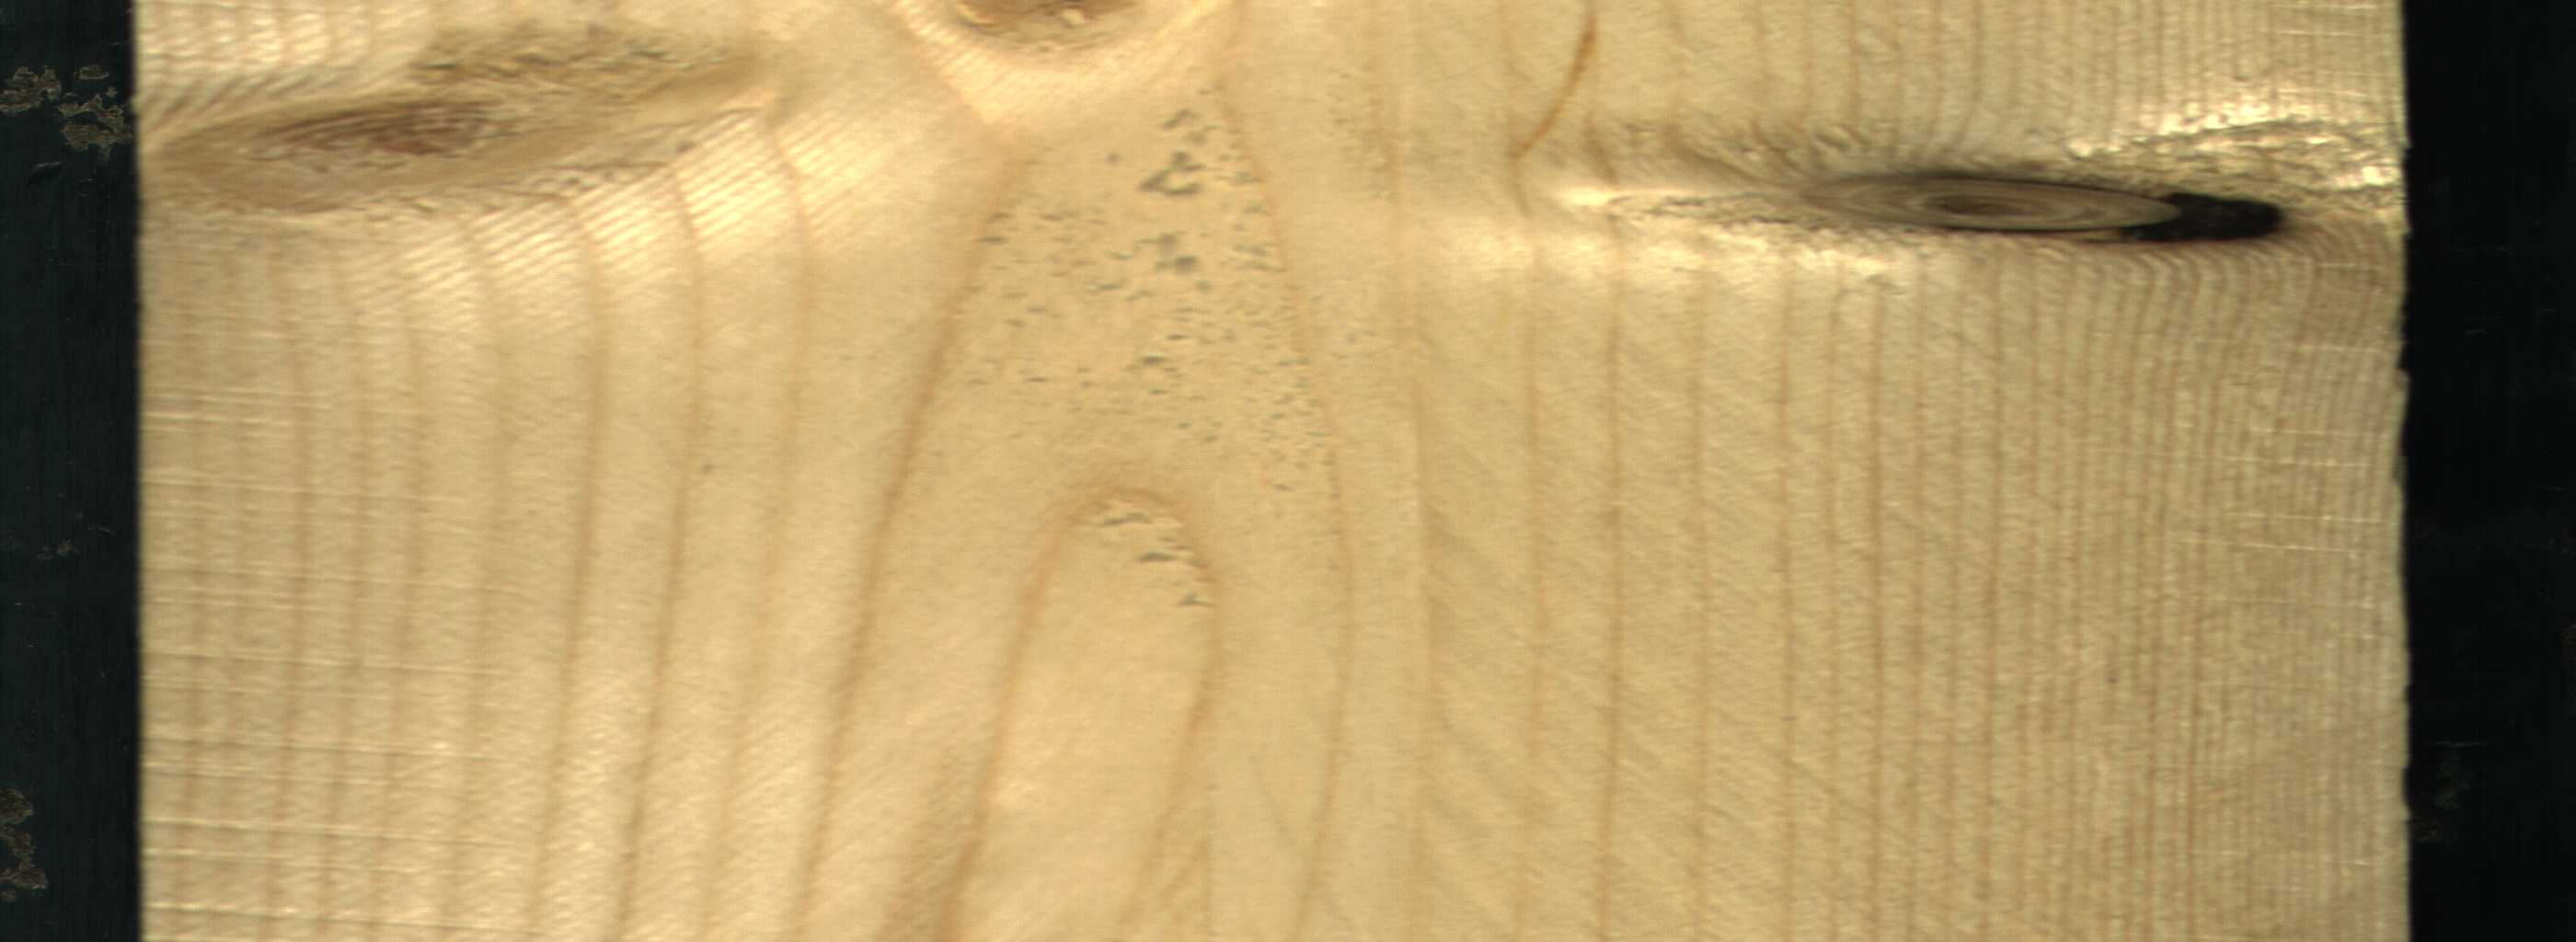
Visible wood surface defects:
Dead_Knot
Live_Knot
Live_Knot